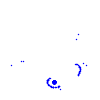
Particle: electron